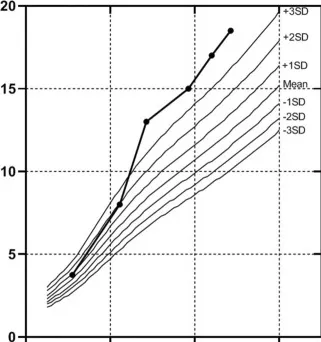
The weight curve of the proband. (B) The trend of increasing weight with length of the proband, according to the industry standard of the People's Republic of China (WS/T 423-2022), from birth to age 24 months.
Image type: chart (chart)